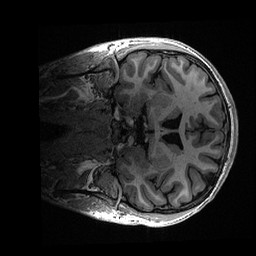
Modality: T1w
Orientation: coronal
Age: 18
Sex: male
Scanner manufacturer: ge
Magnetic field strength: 3 T
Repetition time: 0.006952 s
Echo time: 0.00292 s